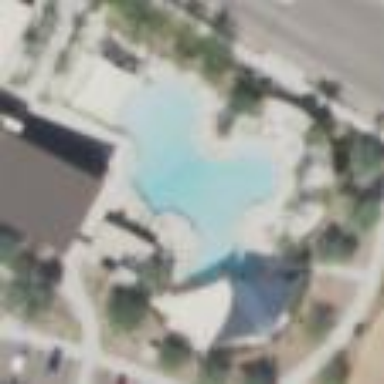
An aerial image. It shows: Outdoor swimming pool in leisure land area.